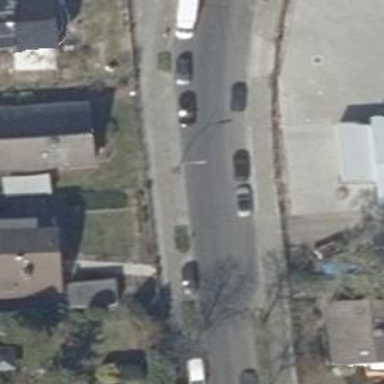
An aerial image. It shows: Residential road with asphalt surface. It has separate sidewalks on both sides.